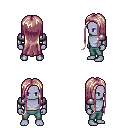
a pixel art fantasy rpg character, male body template, dark elf, purple skin, steel arm armor, teal pants, white blonde extra-long hairstyle, four views (front, back, left, right), 2x2 character sprite sheet, small pixel art, hard edges, no anti-aliasing